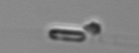
Label: Skeletonema